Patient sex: F
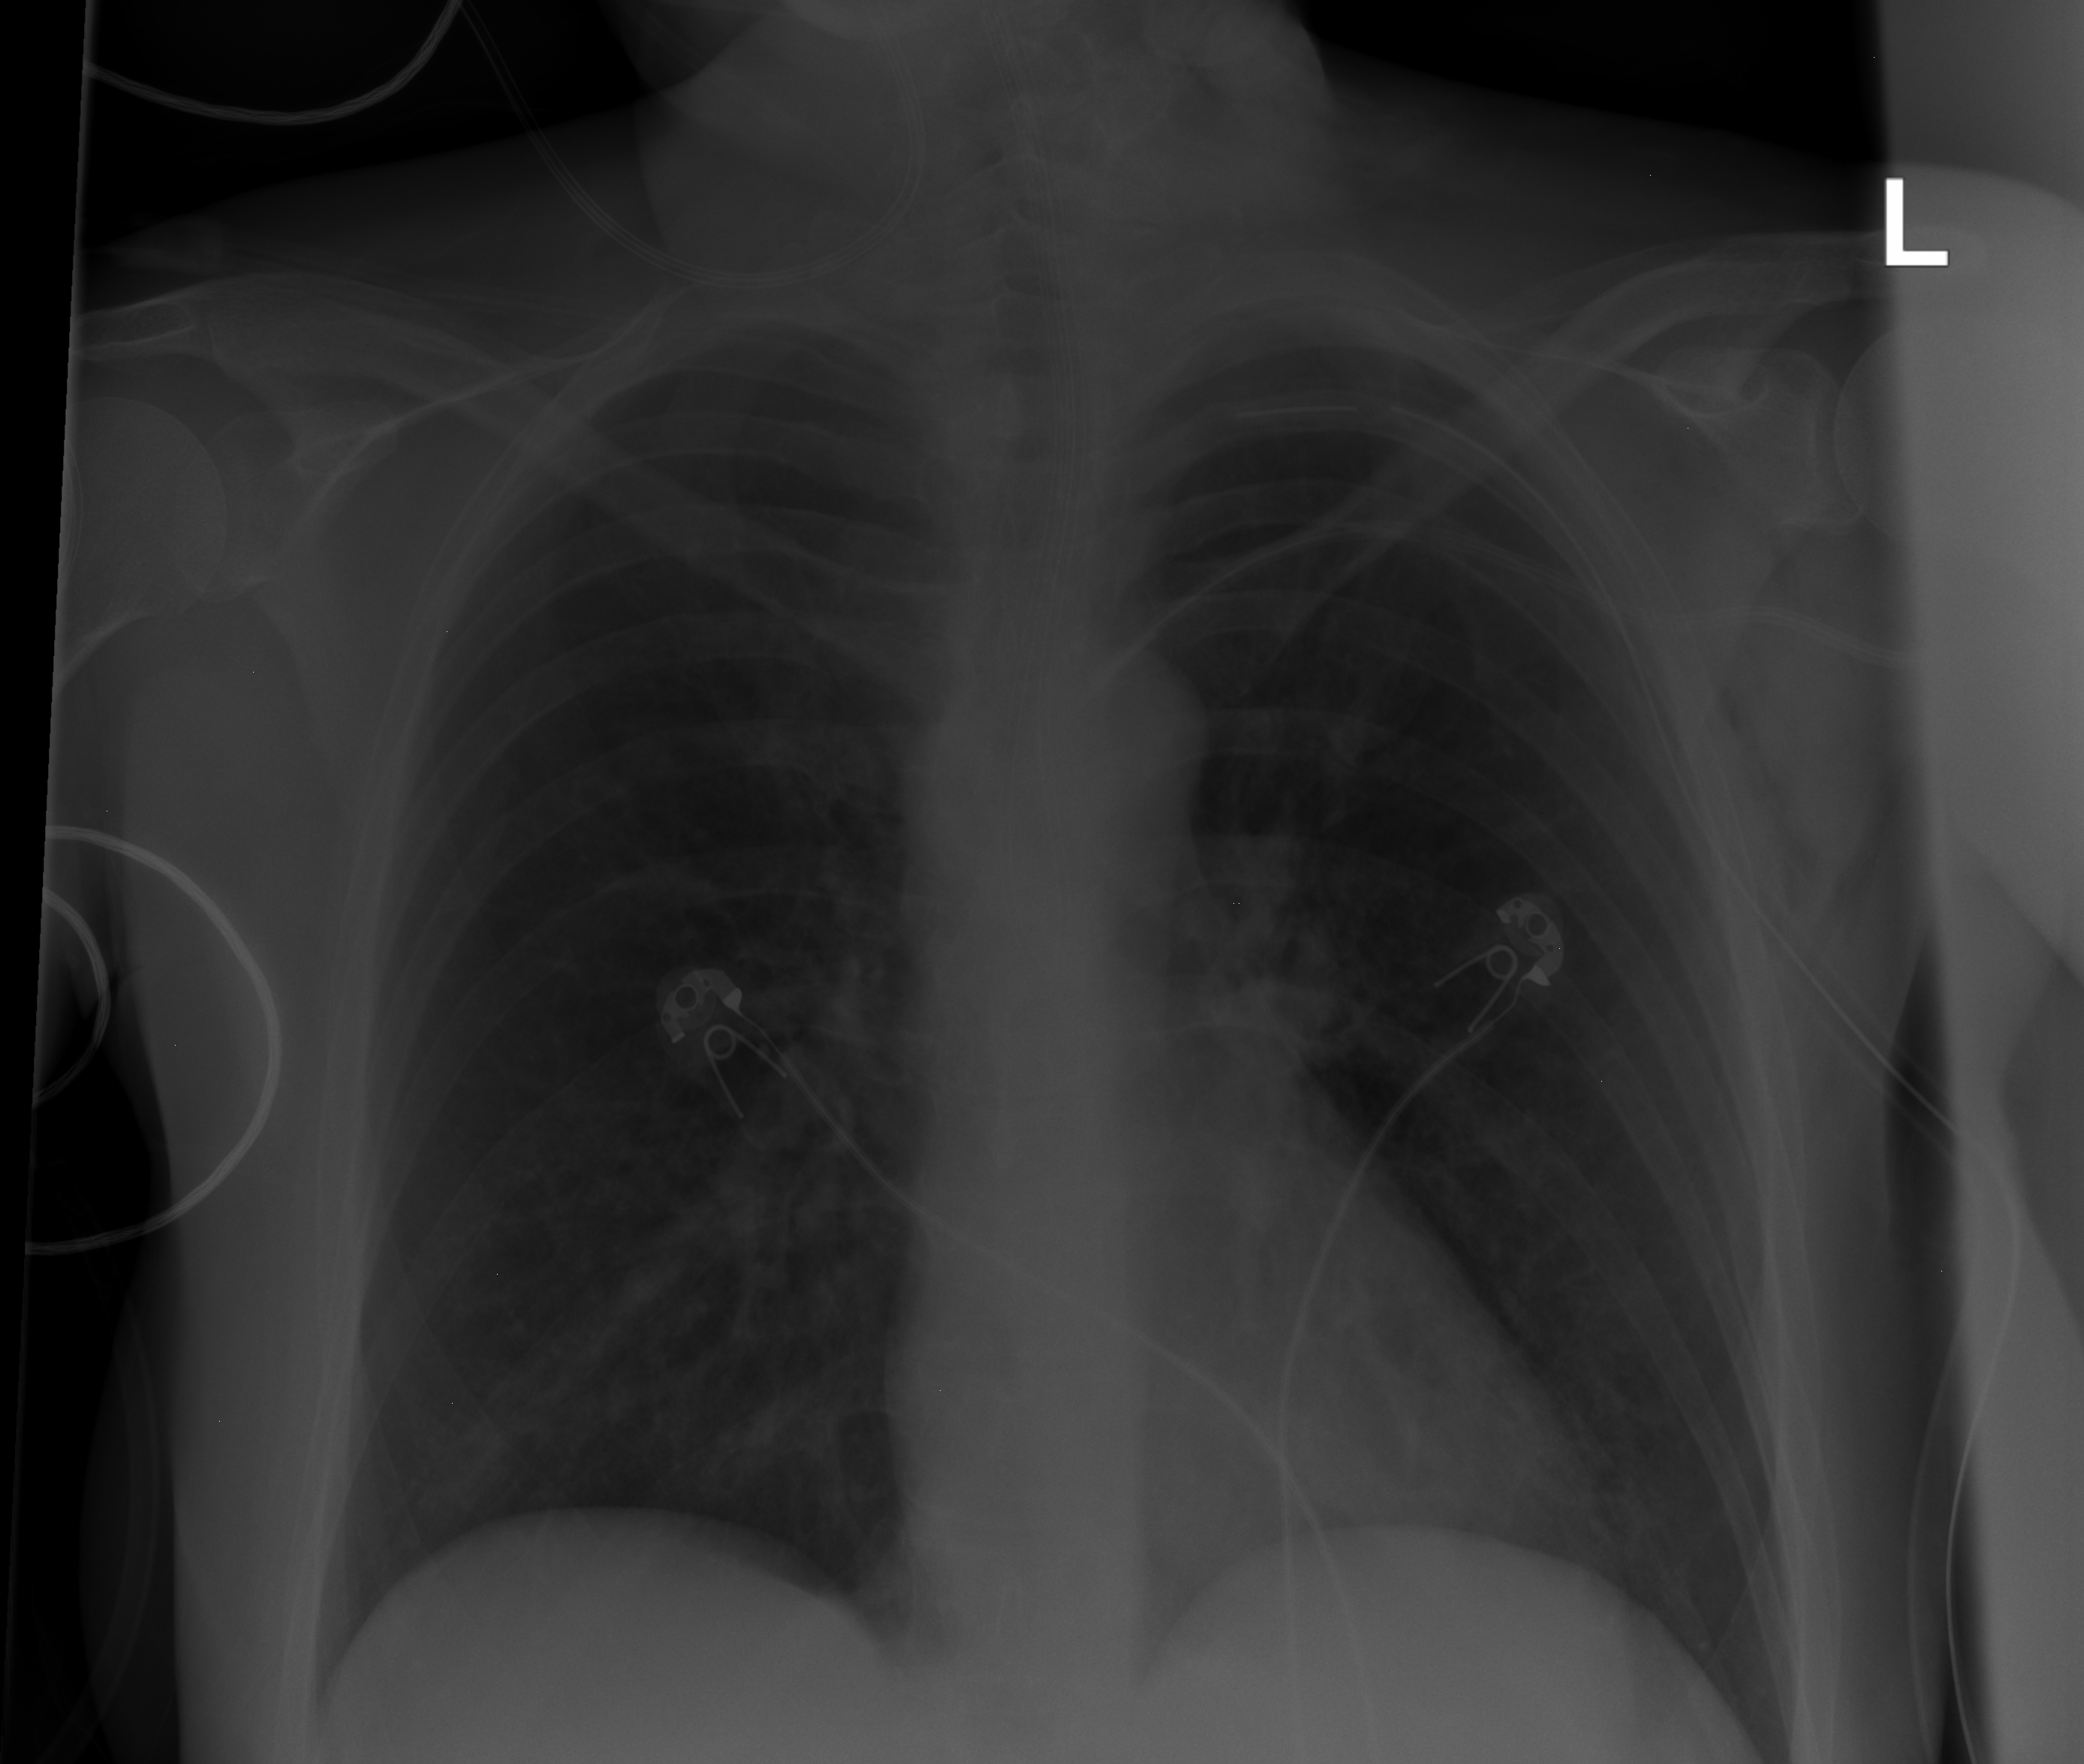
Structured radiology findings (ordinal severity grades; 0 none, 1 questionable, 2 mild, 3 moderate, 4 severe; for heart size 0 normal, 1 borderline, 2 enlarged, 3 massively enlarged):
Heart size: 0
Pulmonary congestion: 0
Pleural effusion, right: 0
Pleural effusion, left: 0
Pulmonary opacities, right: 1
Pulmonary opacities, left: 0
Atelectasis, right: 0
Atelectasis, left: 0